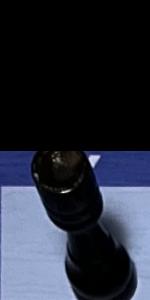
Label: Rook_Black